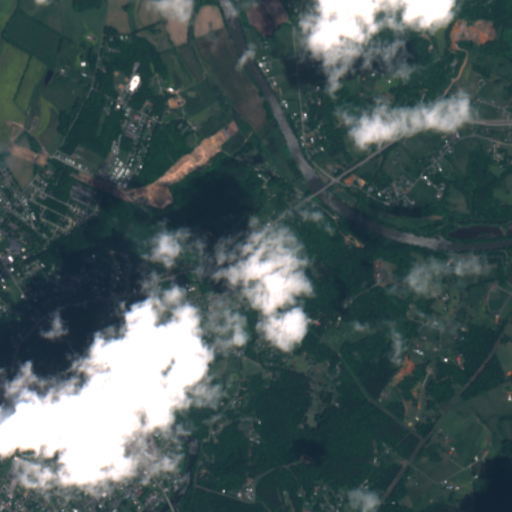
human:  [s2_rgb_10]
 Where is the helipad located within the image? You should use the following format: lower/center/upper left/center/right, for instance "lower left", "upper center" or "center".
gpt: The helipad is located in the lower left of the image.
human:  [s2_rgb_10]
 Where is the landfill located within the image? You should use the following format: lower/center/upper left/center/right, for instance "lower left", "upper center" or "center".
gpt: The landfill is located in the lower right of the image.
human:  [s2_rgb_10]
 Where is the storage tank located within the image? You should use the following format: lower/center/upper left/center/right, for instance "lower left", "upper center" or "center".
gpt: The storage tank is located in the lower center of the image.
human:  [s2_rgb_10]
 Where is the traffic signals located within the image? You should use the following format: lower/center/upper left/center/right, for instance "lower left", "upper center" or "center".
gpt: The traffic signals is located in the lower left of the image.
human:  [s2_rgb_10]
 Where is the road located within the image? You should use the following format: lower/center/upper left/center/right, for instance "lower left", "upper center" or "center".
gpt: There is no road in the image.